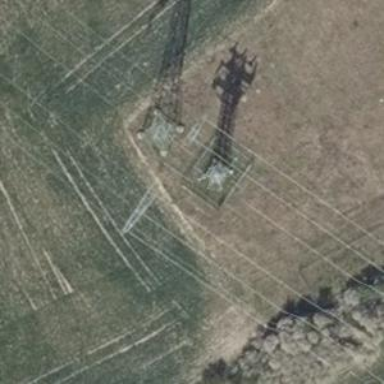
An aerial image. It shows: Power line in the image.